Here is the time-frequency representation (spectrogram) of a rolling-element bearing's vibration measurement. Classify the bearing condition as one of: normal, inner_race, outer_race, ball.
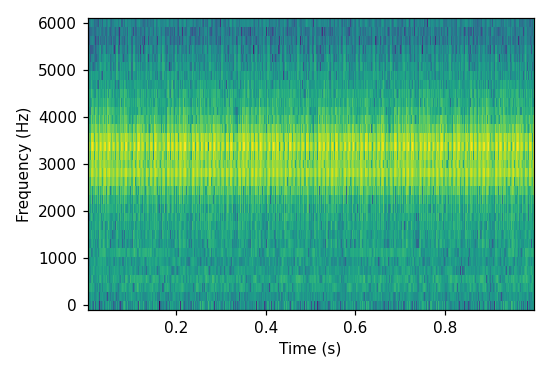
Answer: outer_race